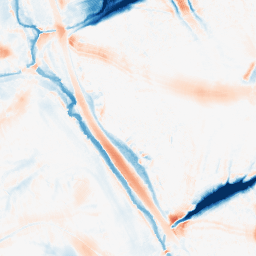
Category: morphological
Decomposition family: tophat_combined
Decomposition parameters: size: 20
Upsampling method: quartic
Upsampling parameters: scale: 4
Upsampling scale: 4